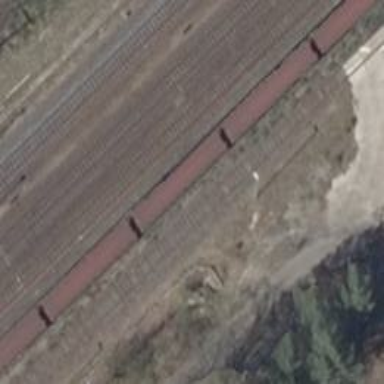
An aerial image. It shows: Railway switch.